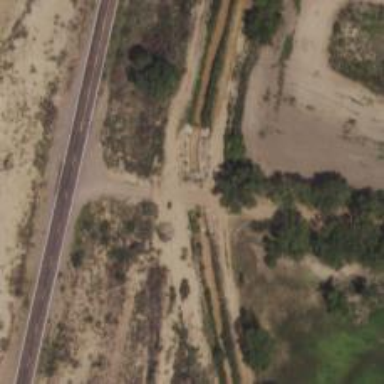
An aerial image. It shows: Culvert underpass for canal.